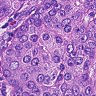
Metastatic tissue present: yes